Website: apple
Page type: payment
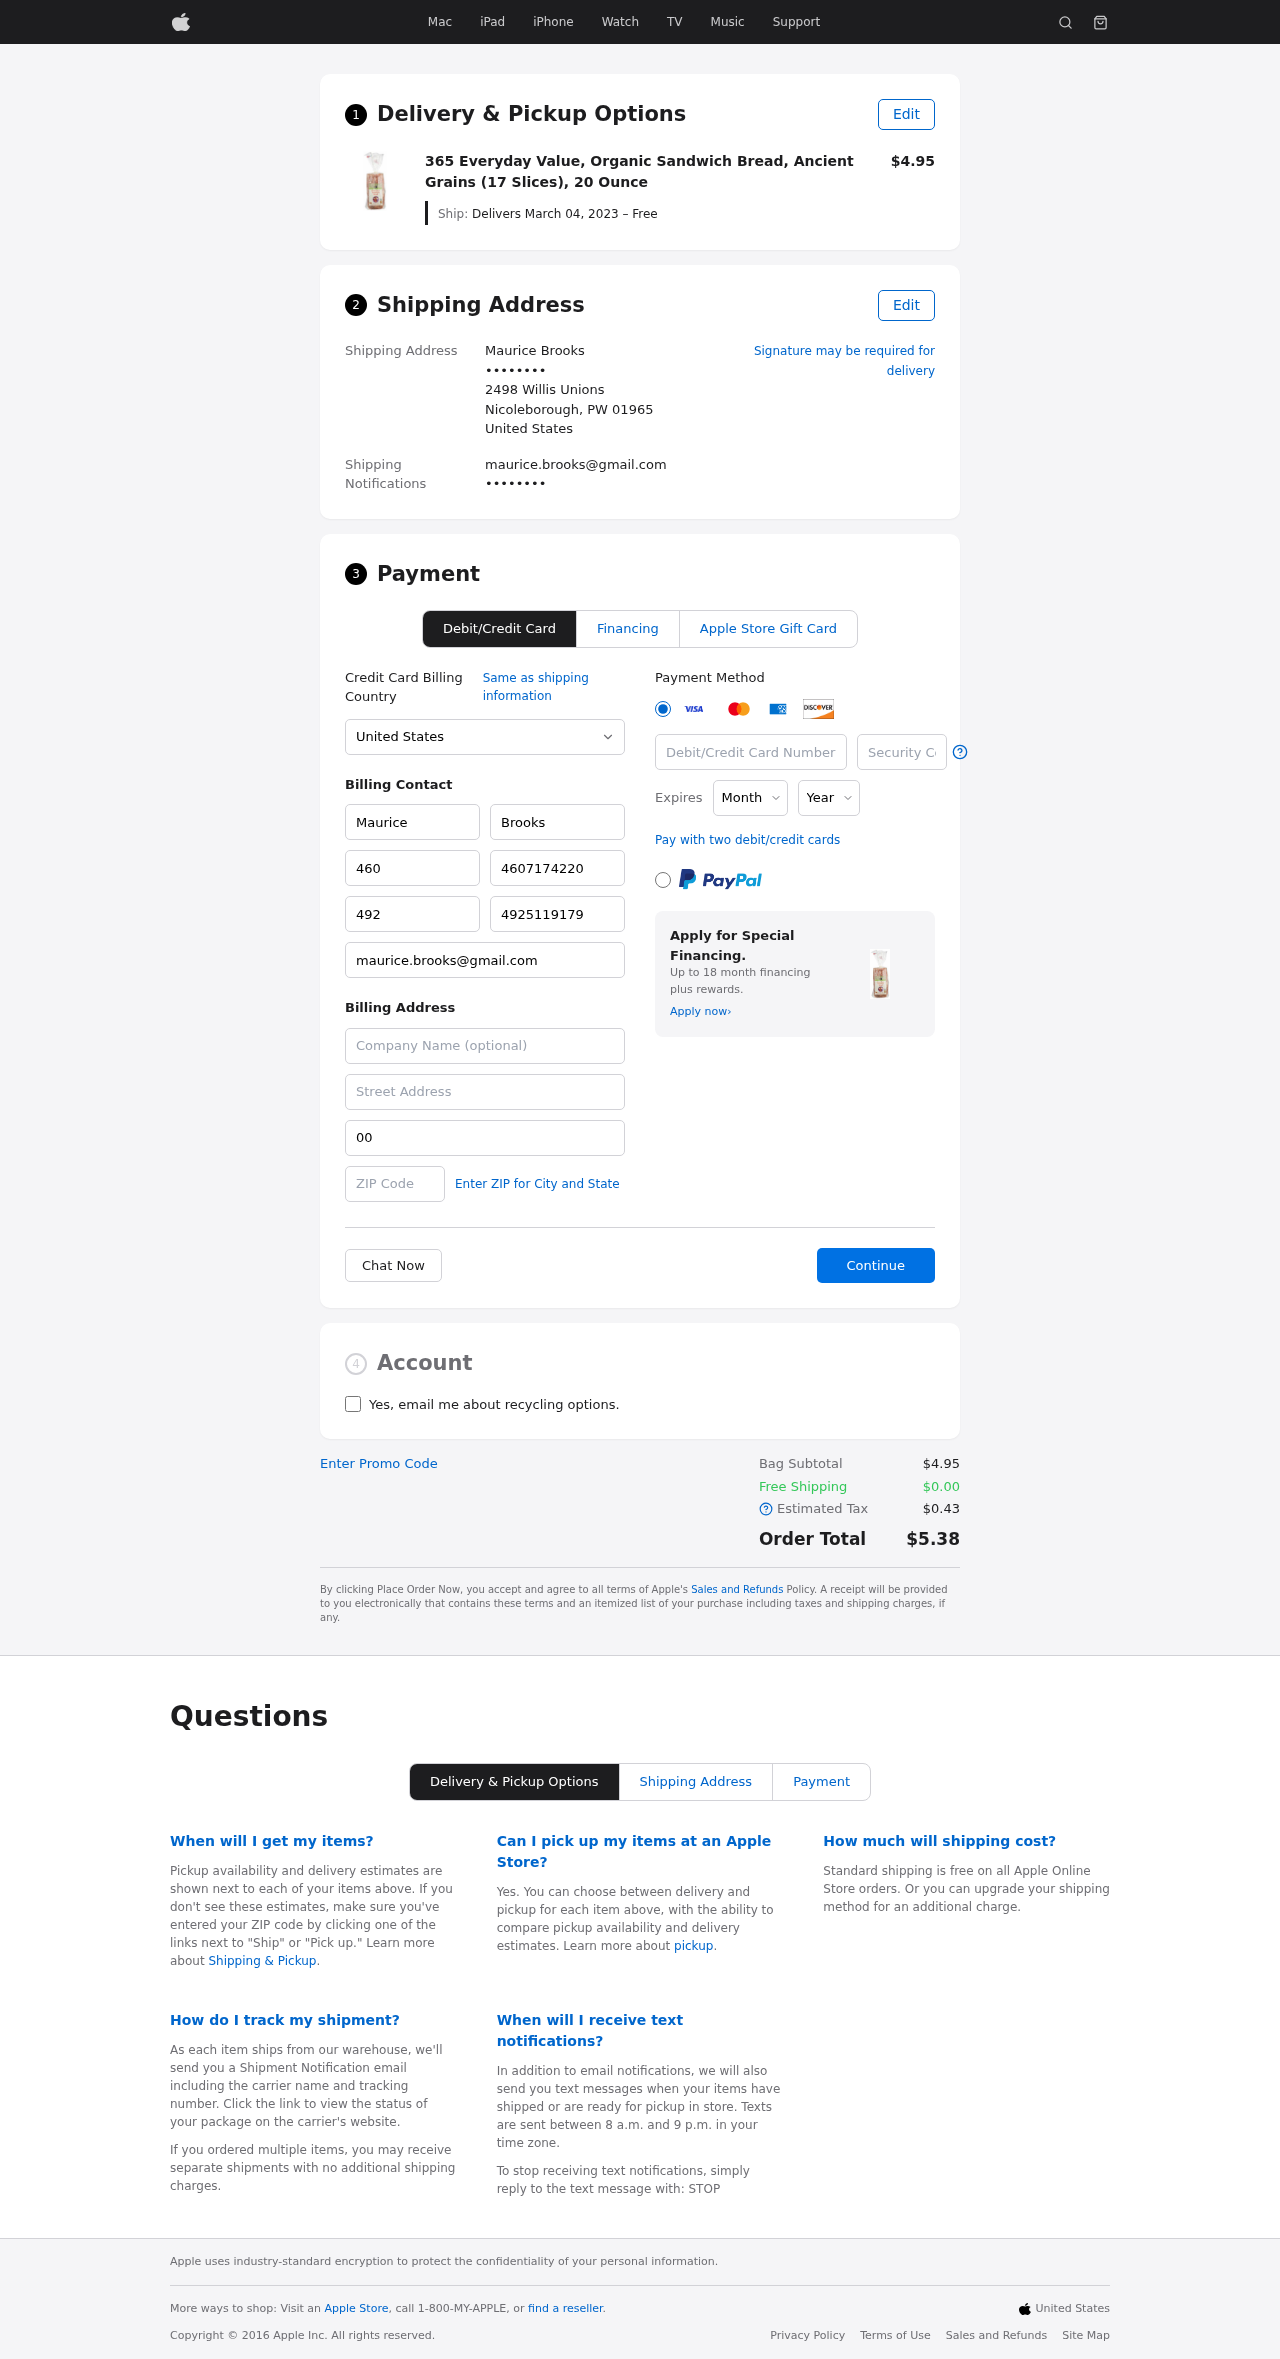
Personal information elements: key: PII_CARD_CVV
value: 7337
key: PII_CARD_EXPIRY_MONTH
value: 08
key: PII_CARD_EXPIRY_YEAR
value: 29
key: PII_CARD_NUMBER
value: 3746 6874 9255 545
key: PII_CITY_STATE_ZIP
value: Nicoleborough, PW 01965
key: PII_COUNTRY
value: United States
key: PII_EMAIL
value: maurice.brooks@gmail.com
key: PII_EMAIL2
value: maurice.brooks@gmail.com
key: PII_FIRSTNAME
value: Maurice
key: PII_FULLNAME
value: Maurice Brooks
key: PII_LASTNAME
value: Brooks
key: PII_PHONE3
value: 4607174220
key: PII_PHONE_ALT
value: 4925119179
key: PII_PHONE_ALT_AREA
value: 492
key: PII_PHONE_AREA
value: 460
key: PII_SECURITY_CODE
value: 0008
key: PII_STREET
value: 2498 Willis Unions
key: PII_PHONE
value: ••••••••
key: PII_PHONE2
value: ••••••••
Product elements: key: PRODUCT1_NAME
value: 365 Everyday Value, Organic Sandwich Bread, Ancient Grains (17 Slices), 20 Ounce
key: PRODUCT1_PRICE
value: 4.95
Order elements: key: ORDER_DELIVERY_DATE
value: Delivers March 04, 2023 – Free
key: ORDER_SUBTOTAL
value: $4.95
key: ORDER_SHIPPING_COST
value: $0.00
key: ORDER_TAX
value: $0.43
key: ORDER_TOTAL
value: $5.38